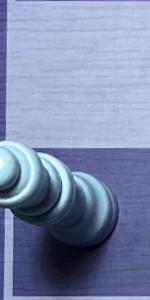
Label: Queen_White